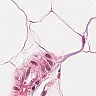
Metastatic tissue present: no